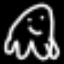
Label: frog